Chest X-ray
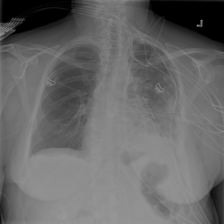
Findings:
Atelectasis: negative
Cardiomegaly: negative
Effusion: negative
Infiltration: negative
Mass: negative
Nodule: negative
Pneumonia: negative
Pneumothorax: negative
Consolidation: negative
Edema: negative
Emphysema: negative
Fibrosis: negative
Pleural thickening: negative
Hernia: negative